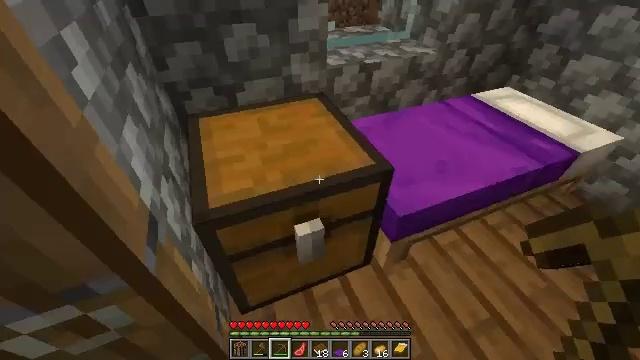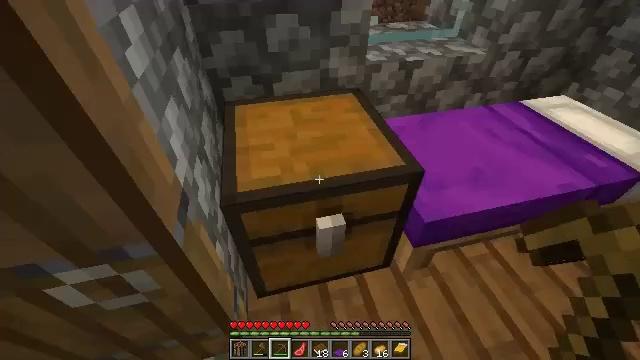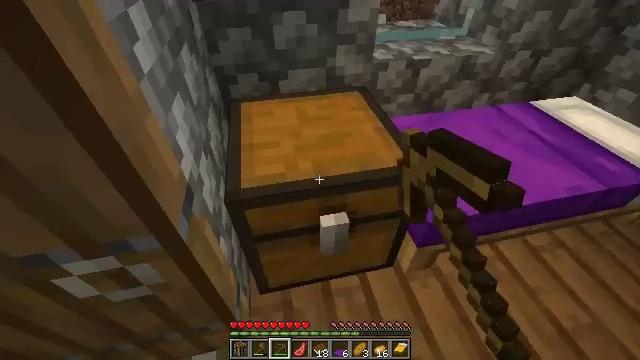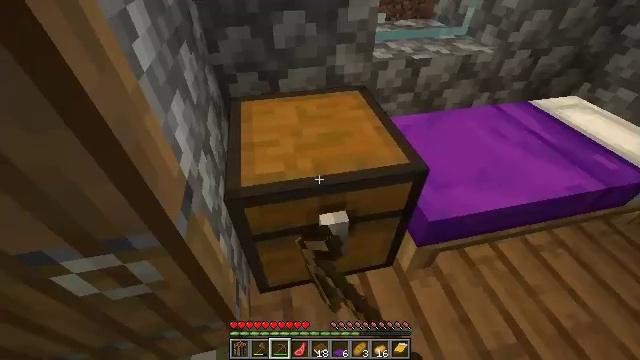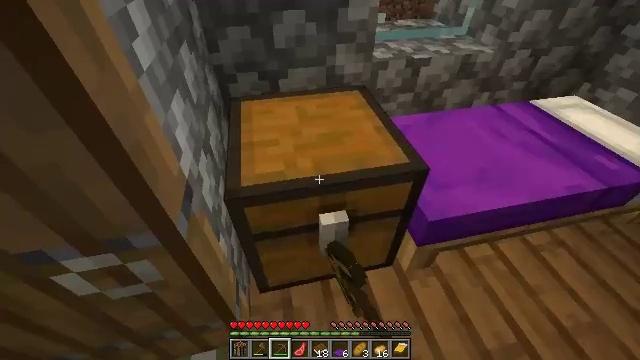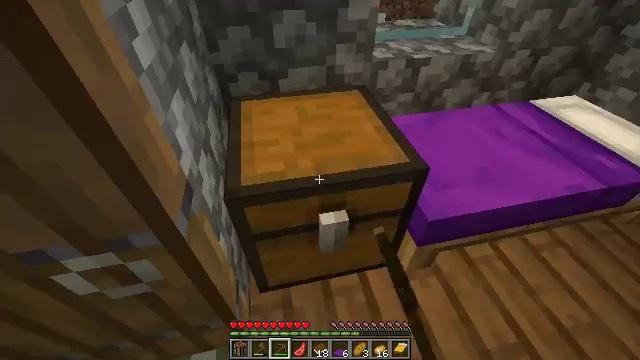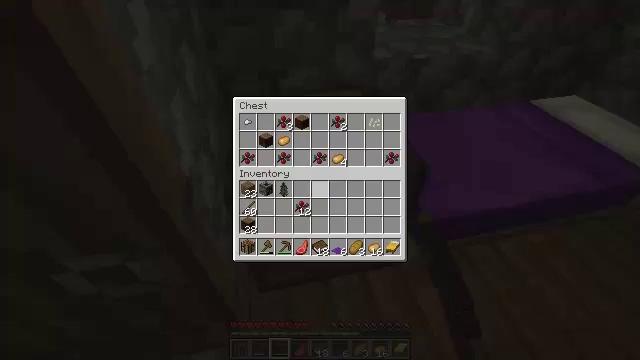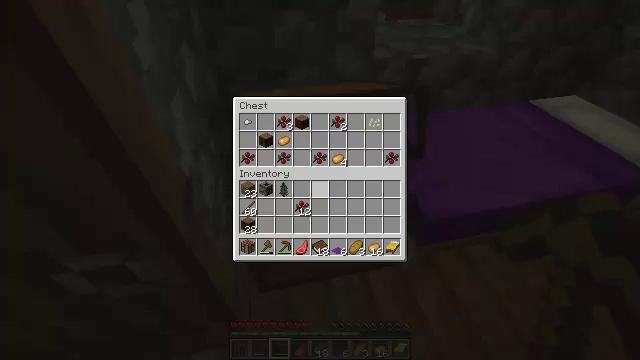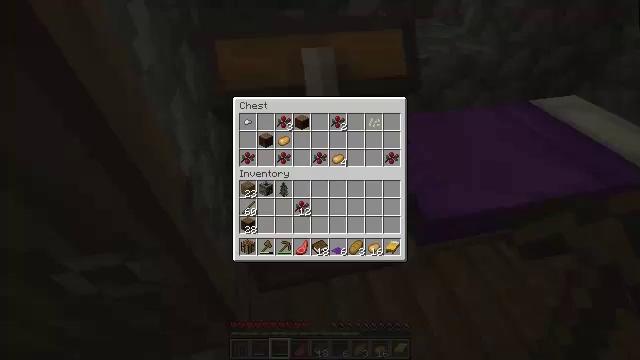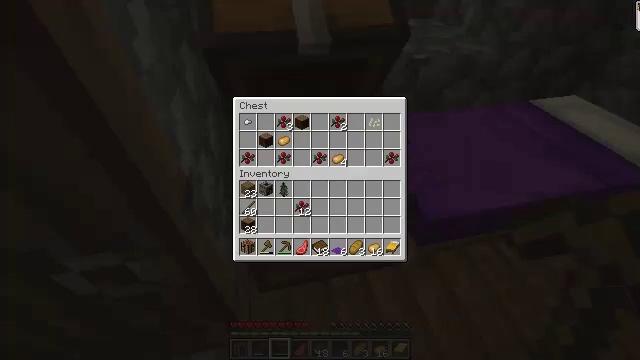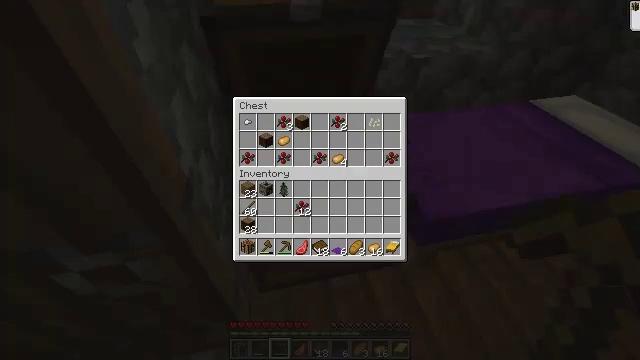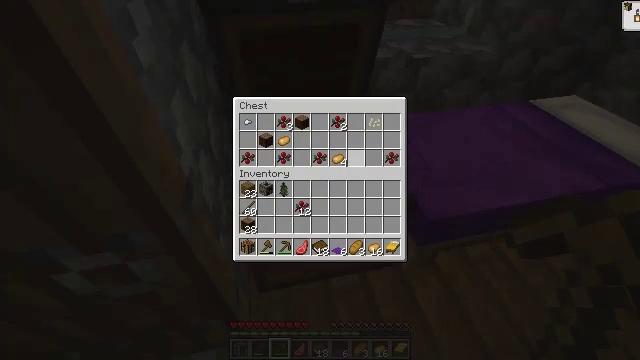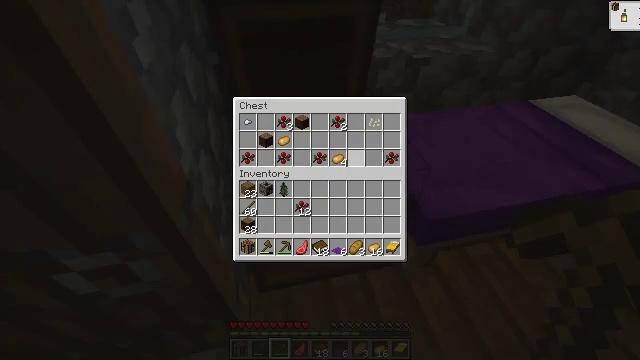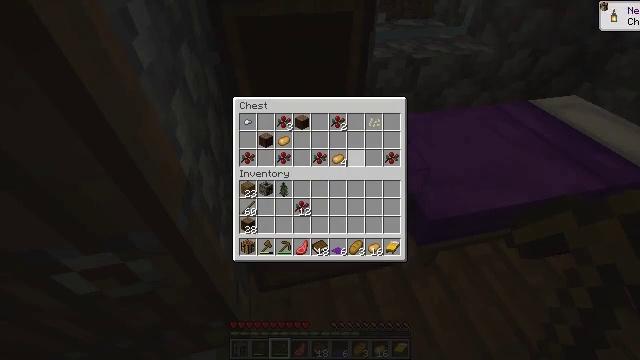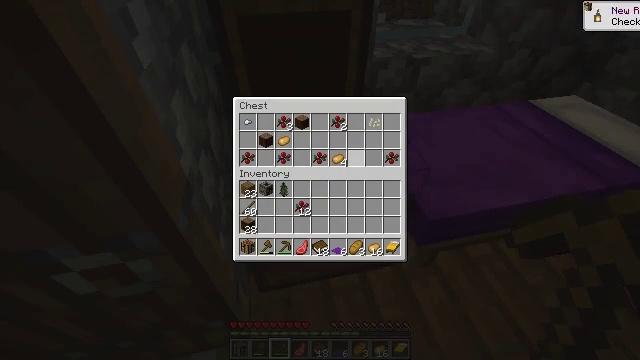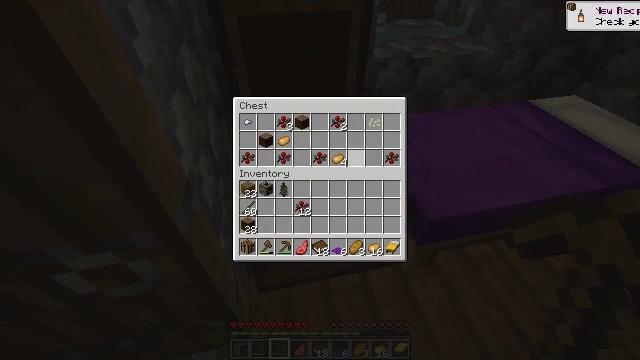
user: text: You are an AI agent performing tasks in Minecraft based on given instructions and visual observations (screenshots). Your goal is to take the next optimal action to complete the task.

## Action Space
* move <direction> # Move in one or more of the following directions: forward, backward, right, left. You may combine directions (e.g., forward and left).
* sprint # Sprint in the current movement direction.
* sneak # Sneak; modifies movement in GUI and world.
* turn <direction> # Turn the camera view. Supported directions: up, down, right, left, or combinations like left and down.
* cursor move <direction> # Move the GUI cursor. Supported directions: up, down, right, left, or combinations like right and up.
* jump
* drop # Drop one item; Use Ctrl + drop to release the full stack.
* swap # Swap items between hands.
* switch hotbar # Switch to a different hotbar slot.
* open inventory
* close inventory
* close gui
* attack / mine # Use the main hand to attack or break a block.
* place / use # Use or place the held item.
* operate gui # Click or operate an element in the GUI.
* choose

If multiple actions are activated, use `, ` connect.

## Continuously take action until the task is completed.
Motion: motion action
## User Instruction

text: Collect the purple carpet.
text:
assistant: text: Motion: turn left, use / place
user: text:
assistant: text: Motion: turn left, use / place
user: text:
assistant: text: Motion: use / place
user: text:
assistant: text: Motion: use / place
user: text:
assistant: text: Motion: no_op
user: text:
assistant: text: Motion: open gui
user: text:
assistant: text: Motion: no_op
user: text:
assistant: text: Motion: no_op
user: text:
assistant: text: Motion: cursor move right
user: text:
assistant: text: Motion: cursor move right
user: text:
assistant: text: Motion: no_op
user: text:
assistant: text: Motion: move forward, sneak
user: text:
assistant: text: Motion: move forward, sneak
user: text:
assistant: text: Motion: move forward, sneak
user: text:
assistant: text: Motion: sneak
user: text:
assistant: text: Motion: sneak
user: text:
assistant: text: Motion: sneak
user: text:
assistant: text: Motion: sneak
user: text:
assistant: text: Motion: sneak
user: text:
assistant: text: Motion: sneak, operate gui
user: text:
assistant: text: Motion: sneak, operate gui
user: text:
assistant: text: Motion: sneak, cursor move left, operate gui
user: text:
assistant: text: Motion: sneak, cursor move left
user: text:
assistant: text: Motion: sneak, cursor move left
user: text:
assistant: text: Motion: sneak, cursor move left
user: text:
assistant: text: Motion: sneak
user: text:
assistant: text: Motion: sneak
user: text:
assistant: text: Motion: sneak
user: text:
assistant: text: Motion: sneak
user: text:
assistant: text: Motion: sneak